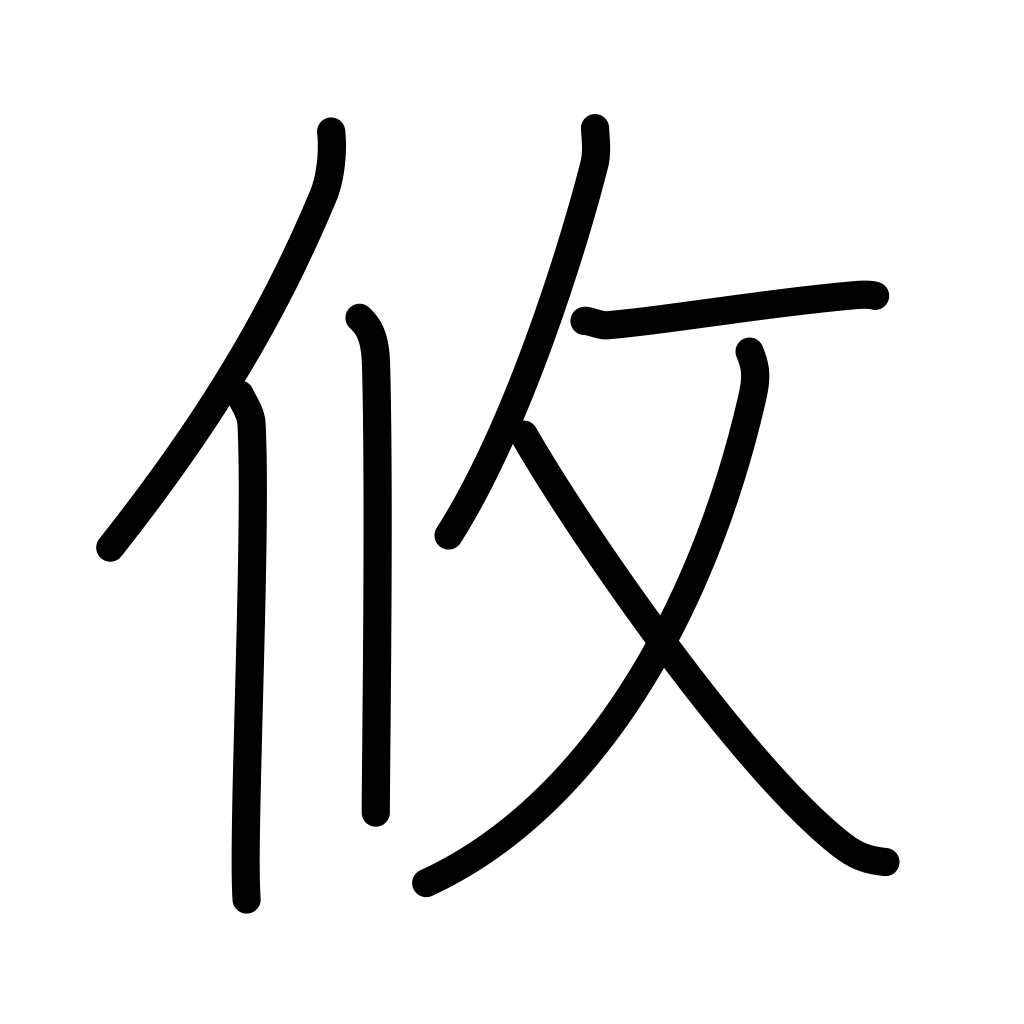
Meaning: relaxed, at ease, place